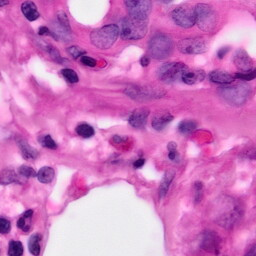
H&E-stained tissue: Pancreatic